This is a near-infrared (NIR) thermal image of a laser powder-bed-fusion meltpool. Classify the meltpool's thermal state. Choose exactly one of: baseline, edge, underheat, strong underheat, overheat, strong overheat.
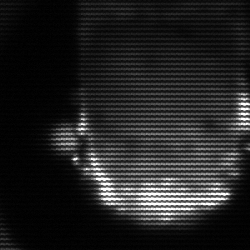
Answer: baseline